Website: macys
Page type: account-selection
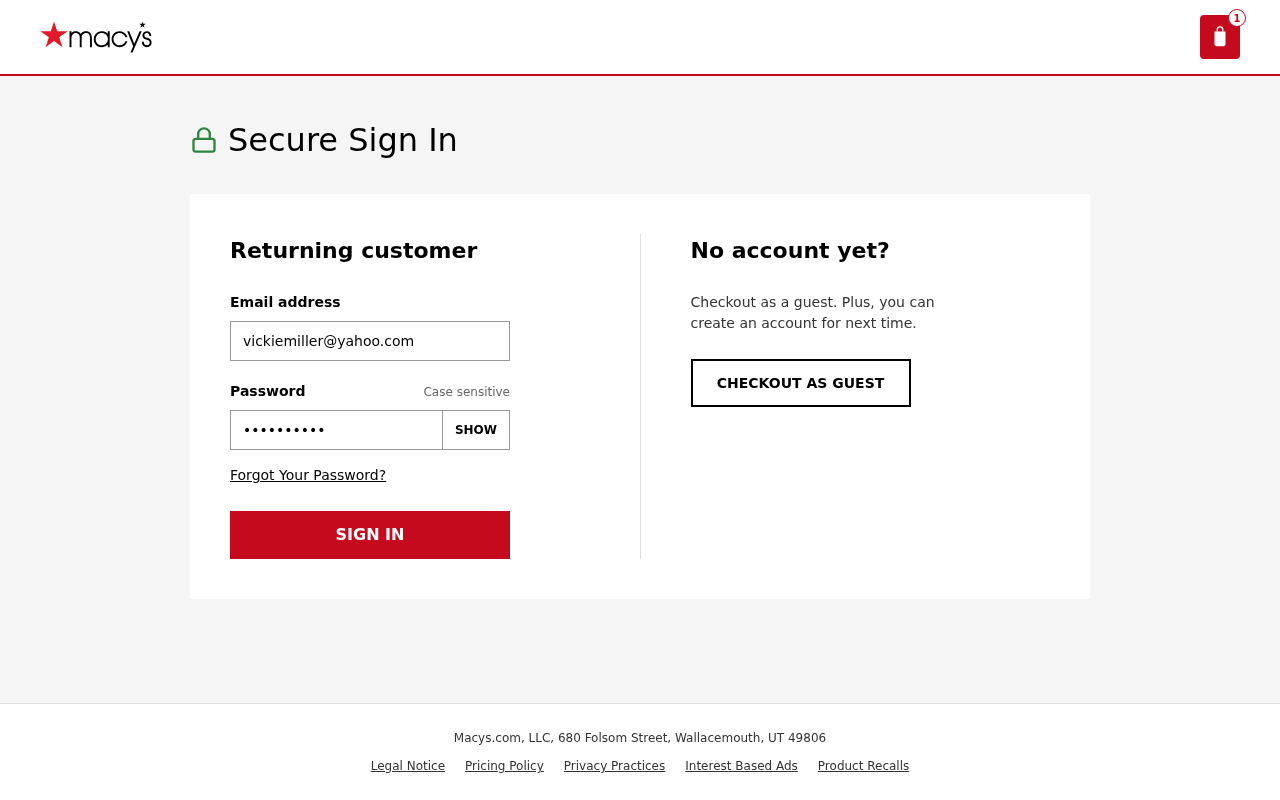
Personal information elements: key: PII_EMAIL
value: vickiemiller@yahoo.com
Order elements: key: ORDER_NUM_ITEMS
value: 1